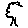
Label: tree